Field crop: tomato
Growth stage: 2
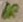
Species: solanum